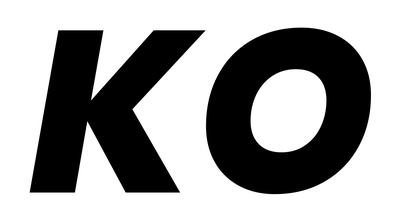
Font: Poppins-ExtraBoldItalic